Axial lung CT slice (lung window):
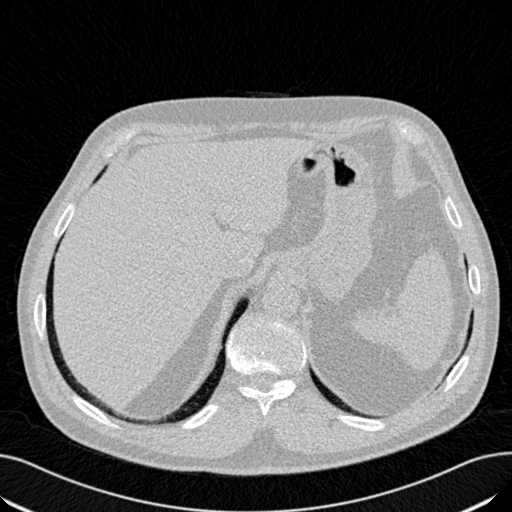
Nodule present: no